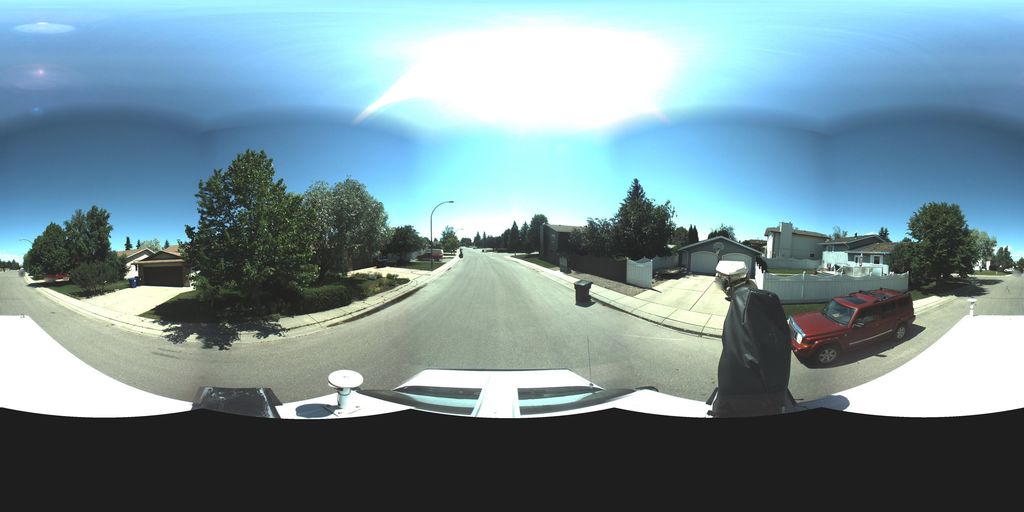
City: saskatoon